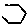
Label: hexagon